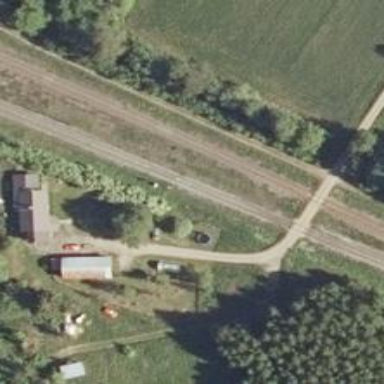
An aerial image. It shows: Continuous rail for railway.